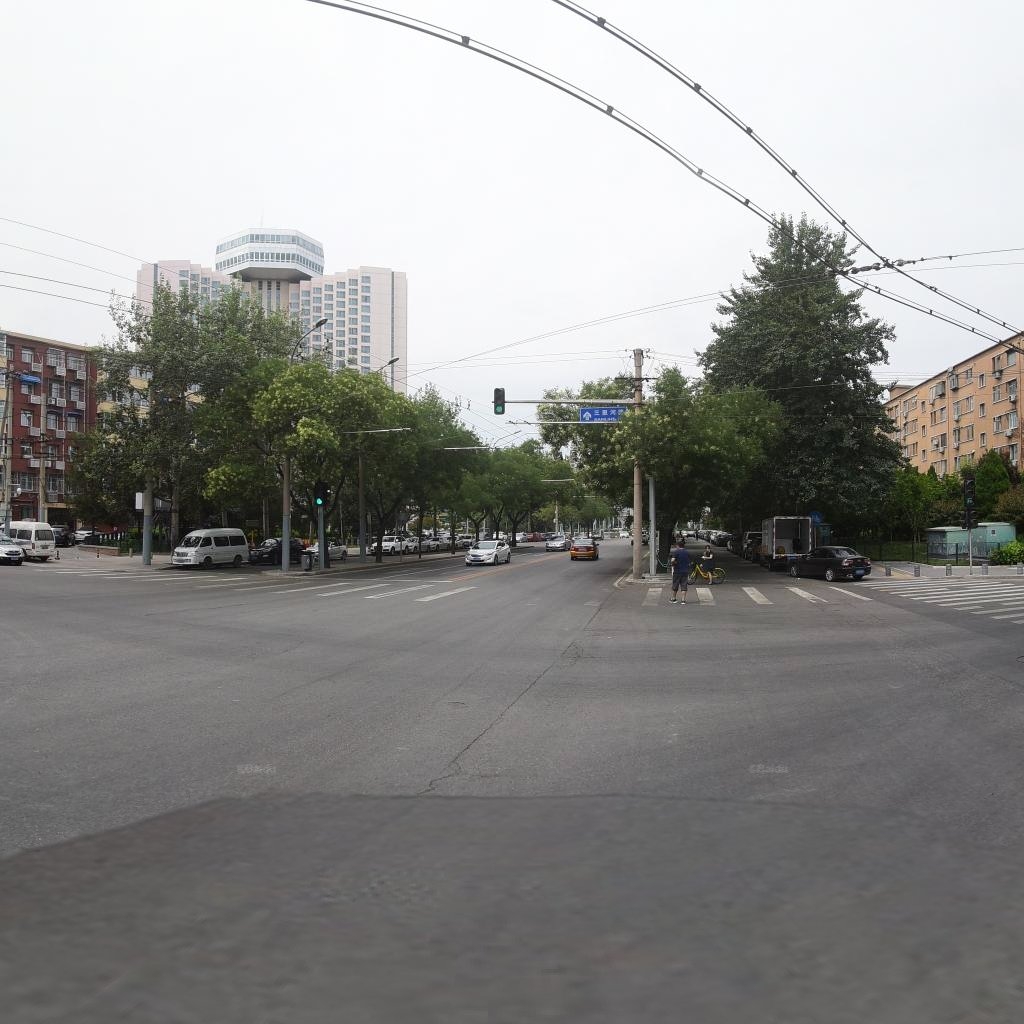
Region: Xicheng
Road damage annotations: longitudinal crack